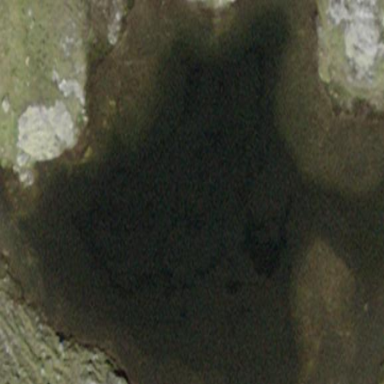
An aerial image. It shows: Beautiful lake surrounded by nature.